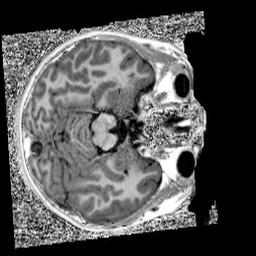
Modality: UNIT1
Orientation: axial
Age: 9
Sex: male
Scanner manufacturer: siemens
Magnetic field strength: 3 T
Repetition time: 4 s
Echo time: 0.00303 s